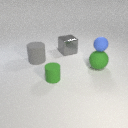
large gray rubber cylinder to the left of large gray metal cube